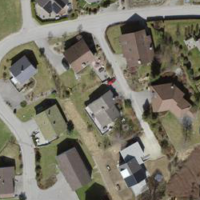
EUNIS habitat code: 55
Species observed at this site:
Geranium robertianum